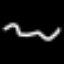
Label: squiggle